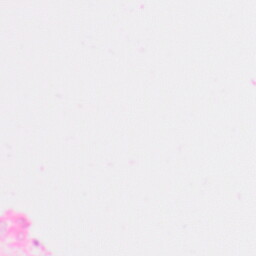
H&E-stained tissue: Colon